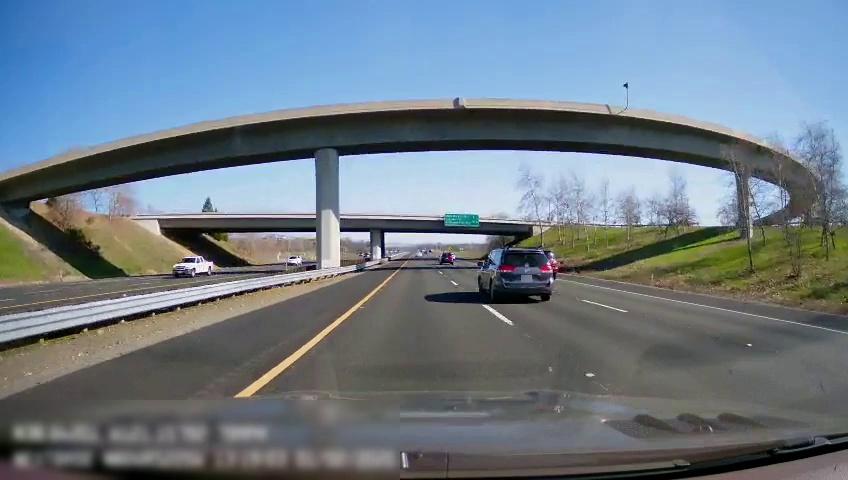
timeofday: Day
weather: Sunny
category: Drivable Space
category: Drivable Space
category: Vehicles | Truck
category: Vehicles | SUV
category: Vehicles | SUV
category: Vehicles | Car
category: Vehicles | SUV
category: Lanes | Opposite Lane
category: Lanes | Current Lane
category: Lanes | Current Lane
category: Lanes | Alternate Lane
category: Lanes | Alternate Lane
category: Traffic | Signs